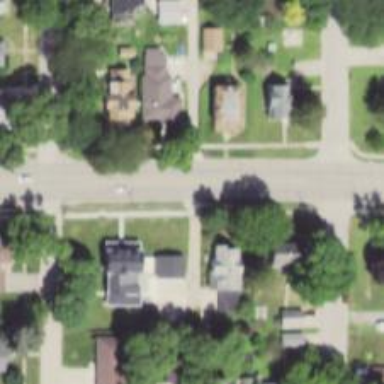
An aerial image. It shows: Alley classified as service road.